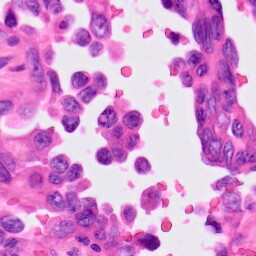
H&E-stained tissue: Lung